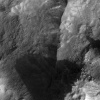
Atmospheric dust classification: not_dusty